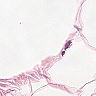
Metastatic tissue present: no